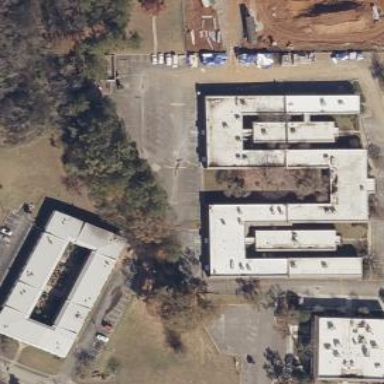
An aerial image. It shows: Building.